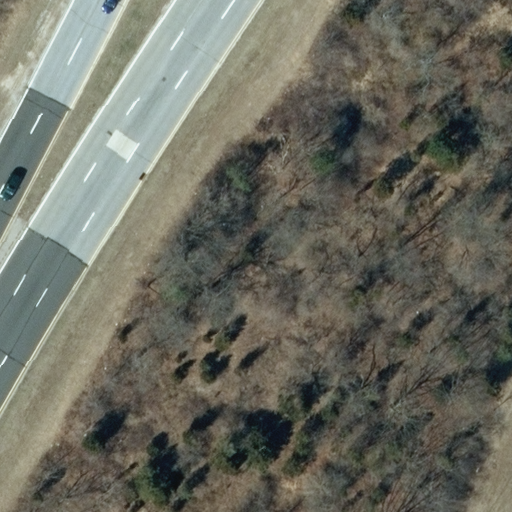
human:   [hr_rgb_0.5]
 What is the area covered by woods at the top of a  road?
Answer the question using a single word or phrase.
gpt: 6505m2

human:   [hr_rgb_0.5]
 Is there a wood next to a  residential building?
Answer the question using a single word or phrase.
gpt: no

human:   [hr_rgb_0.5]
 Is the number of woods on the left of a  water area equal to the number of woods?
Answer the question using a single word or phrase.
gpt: no

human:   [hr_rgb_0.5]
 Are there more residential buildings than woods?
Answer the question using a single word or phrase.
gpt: no

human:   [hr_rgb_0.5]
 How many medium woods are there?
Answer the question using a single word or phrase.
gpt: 0

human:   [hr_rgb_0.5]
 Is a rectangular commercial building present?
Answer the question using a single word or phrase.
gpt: no

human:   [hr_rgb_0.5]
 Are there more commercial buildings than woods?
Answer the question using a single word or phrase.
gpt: no

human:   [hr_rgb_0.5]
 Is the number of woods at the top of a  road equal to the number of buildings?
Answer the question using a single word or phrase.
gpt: no

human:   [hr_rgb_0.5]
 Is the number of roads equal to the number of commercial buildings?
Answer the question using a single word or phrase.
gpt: no

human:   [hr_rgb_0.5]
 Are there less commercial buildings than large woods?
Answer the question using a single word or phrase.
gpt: yes

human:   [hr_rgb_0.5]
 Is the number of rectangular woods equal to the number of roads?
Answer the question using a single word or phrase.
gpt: no

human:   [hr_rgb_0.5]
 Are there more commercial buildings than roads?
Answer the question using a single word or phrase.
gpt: no

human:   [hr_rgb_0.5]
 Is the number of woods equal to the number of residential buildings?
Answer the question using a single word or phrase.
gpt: no

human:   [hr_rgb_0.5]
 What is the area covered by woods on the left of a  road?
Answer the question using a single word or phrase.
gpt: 0m2

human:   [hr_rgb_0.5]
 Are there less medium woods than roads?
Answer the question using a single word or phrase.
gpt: yes

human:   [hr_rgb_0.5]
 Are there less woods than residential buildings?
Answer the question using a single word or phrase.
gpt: no

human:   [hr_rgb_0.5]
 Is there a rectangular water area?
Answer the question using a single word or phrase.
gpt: no

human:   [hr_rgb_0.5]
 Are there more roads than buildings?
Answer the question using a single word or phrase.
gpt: yes

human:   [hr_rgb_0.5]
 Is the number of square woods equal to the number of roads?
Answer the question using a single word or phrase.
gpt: no

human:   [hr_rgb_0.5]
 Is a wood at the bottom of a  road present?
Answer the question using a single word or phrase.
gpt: no

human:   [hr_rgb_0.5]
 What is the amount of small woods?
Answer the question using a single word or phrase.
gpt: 0

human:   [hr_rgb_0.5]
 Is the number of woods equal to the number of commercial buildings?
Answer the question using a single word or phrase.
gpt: no

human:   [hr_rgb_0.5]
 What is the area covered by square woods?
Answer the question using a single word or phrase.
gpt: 0m2

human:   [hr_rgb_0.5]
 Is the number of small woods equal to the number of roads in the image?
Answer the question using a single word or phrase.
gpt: no

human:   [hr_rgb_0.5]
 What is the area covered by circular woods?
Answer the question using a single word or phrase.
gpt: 0m2

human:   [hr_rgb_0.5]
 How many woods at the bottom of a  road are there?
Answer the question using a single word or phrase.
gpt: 0

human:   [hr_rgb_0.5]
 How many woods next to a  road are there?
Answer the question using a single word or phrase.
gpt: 1

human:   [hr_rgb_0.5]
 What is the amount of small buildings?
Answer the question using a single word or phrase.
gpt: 0

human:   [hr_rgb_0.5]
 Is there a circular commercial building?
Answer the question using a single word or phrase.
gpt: no

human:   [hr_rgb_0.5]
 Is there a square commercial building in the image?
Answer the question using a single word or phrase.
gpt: no

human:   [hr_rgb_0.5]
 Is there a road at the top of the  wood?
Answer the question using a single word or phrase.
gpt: no

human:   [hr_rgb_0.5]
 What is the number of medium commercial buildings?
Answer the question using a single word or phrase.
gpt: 0

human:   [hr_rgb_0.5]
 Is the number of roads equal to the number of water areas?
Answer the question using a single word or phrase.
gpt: no

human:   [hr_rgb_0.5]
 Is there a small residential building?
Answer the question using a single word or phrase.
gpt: no

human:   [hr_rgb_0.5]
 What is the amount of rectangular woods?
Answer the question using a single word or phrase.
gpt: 1

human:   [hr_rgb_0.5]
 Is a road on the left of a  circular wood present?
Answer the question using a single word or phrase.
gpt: no